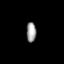
Tissue: lung
Cell type: Others
Senescence score: 0.163
Nuclear area (px): 190
Mean DAPI intensity: 155.895